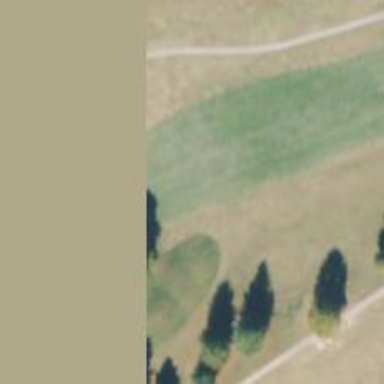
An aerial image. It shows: Golf hole.